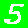
Digit: 5